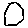
Label: hexagon